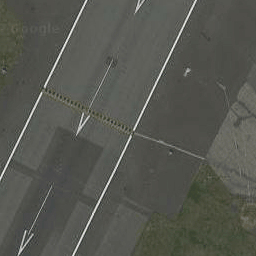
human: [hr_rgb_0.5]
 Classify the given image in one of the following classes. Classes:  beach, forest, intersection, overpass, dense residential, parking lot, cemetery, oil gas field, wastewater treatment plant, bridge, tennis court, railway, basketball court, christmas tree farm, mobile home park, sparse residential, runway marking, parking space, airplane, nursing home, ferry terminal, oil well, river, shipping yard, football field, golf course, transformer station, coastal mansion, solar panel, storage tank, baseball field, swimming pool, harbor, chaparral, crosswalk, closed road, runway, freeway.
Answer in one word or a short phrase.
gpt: runway